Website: walmart
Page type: address-validator
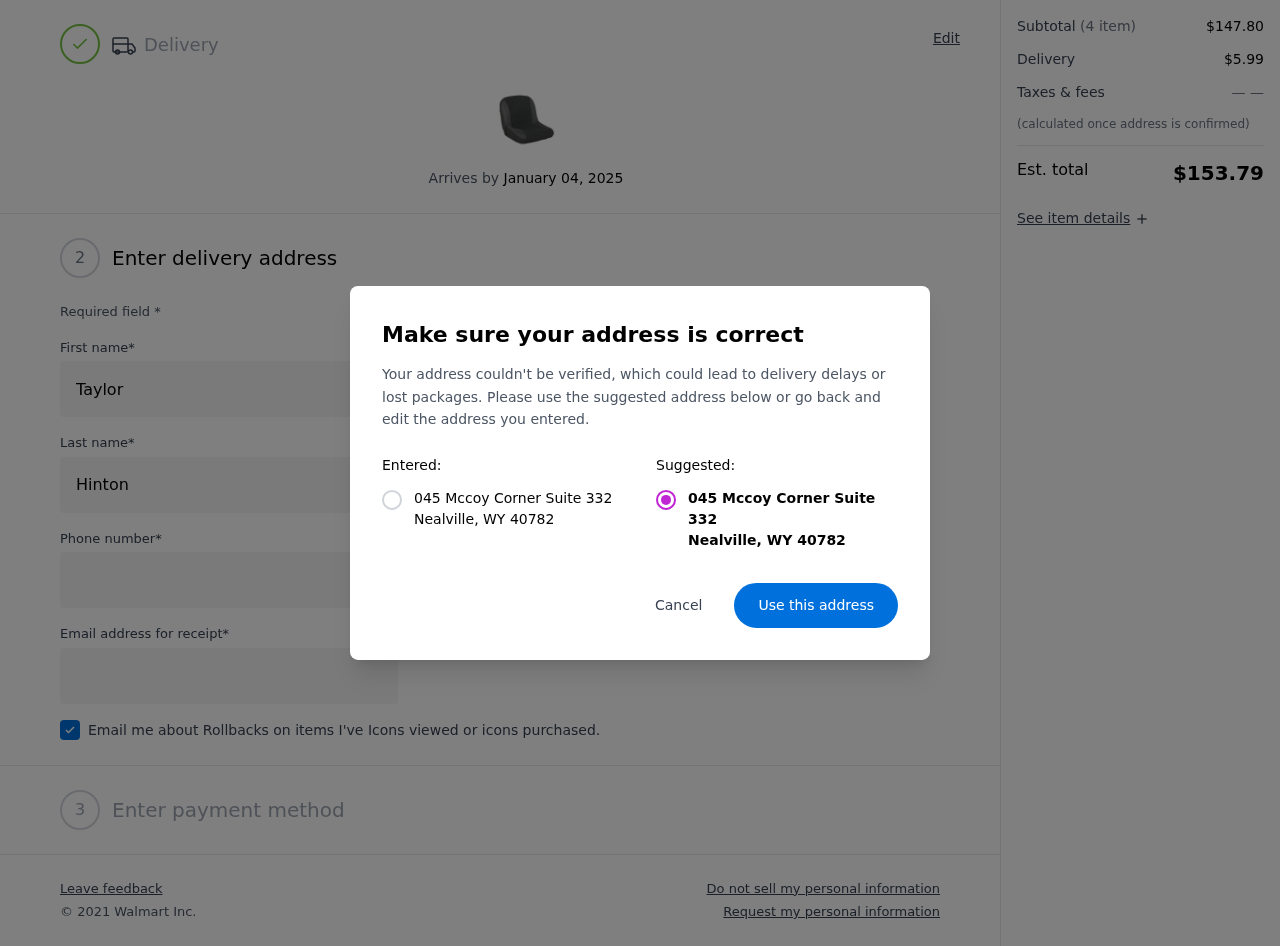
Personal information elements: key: PII_CITY
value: Nealville
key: PII_POSTCODE
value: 40782
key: PII_STATE_ABBR
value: WY
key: PII_STREET
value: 045 Mccoy Corner Suite 332
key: PII_FIRSTNAME
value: Taylor
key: PII_LASTNAME
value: Hinton
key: PII_PHONE
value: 6386023323
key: PII_EMAIL
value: thinton@hotmail.com
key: PII_POSTCODE_FULL
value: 40782
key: PII_POSTCODE_NUMERIC
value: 40782
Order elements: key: ORDER_DELIVERY_DATE
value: January 04, 2025
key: ORDER_SUBTOTAL
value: $147.80
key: ORDER_SHIPPING_COST
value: $5.99
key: ORDER_TOTAL
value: $153.79